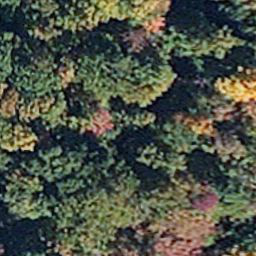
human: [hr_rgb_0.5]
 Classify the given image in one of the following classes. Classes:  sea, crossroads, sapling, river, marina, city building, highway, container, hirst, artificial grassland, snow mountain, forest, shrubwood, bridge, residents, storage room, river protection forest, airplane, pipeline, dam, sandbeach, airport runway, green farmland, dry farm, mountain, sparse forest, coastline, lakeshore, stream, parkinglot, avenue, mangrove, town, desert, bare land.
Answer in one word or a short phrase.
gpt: mangrove